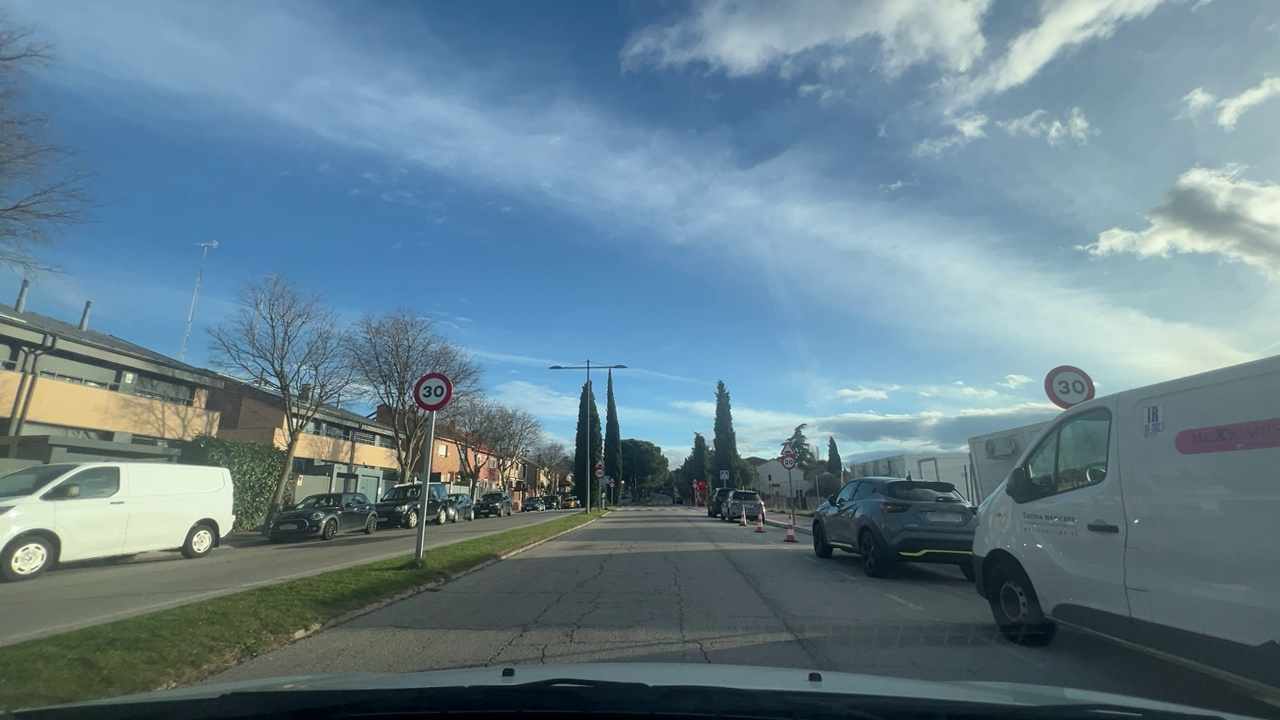
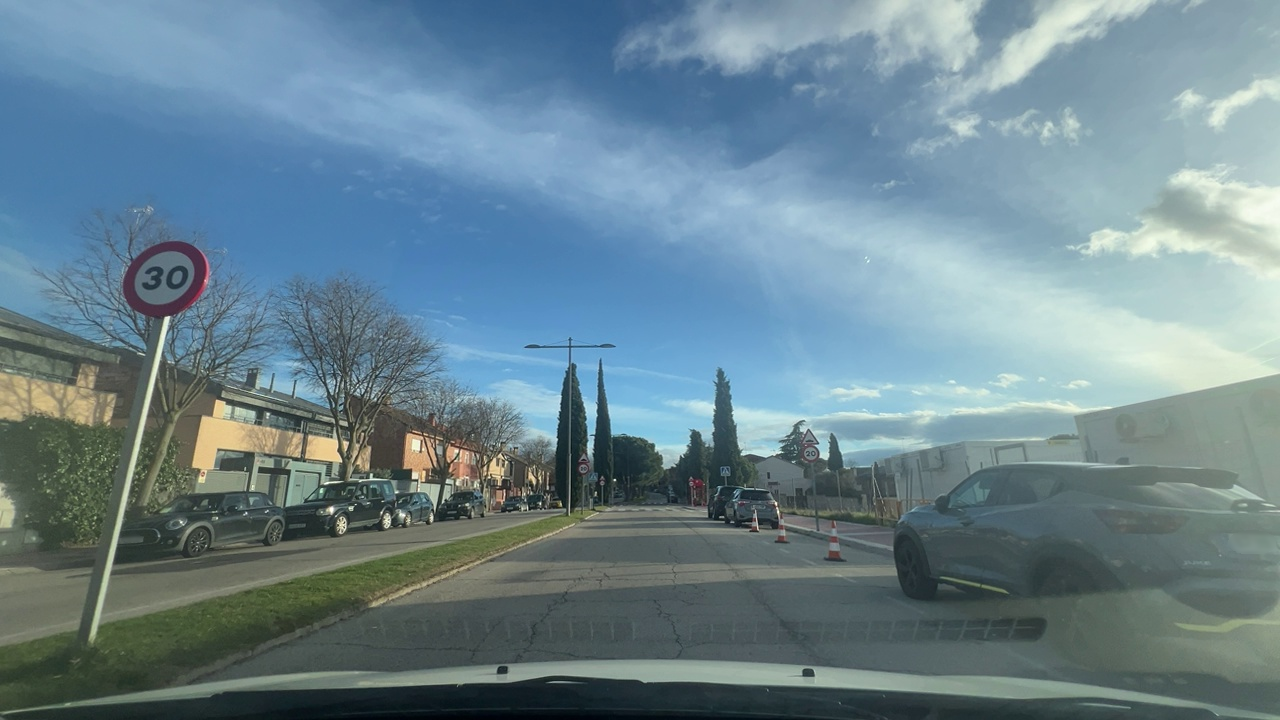
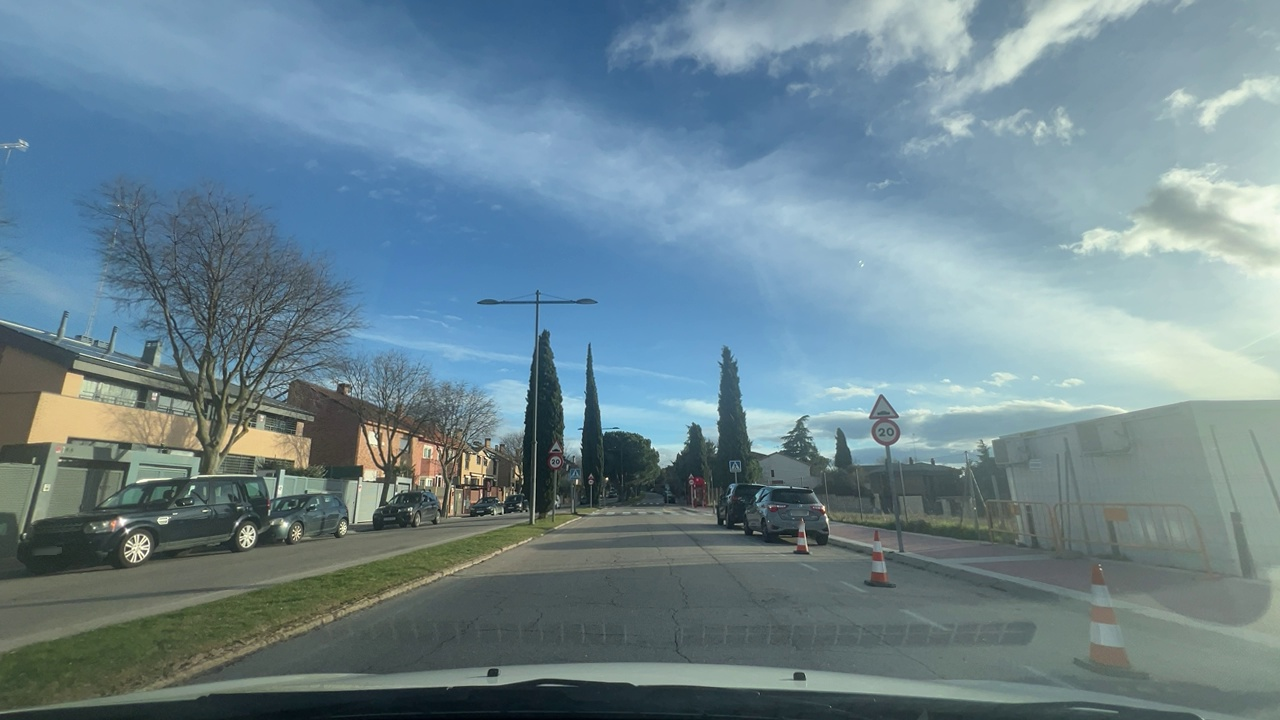
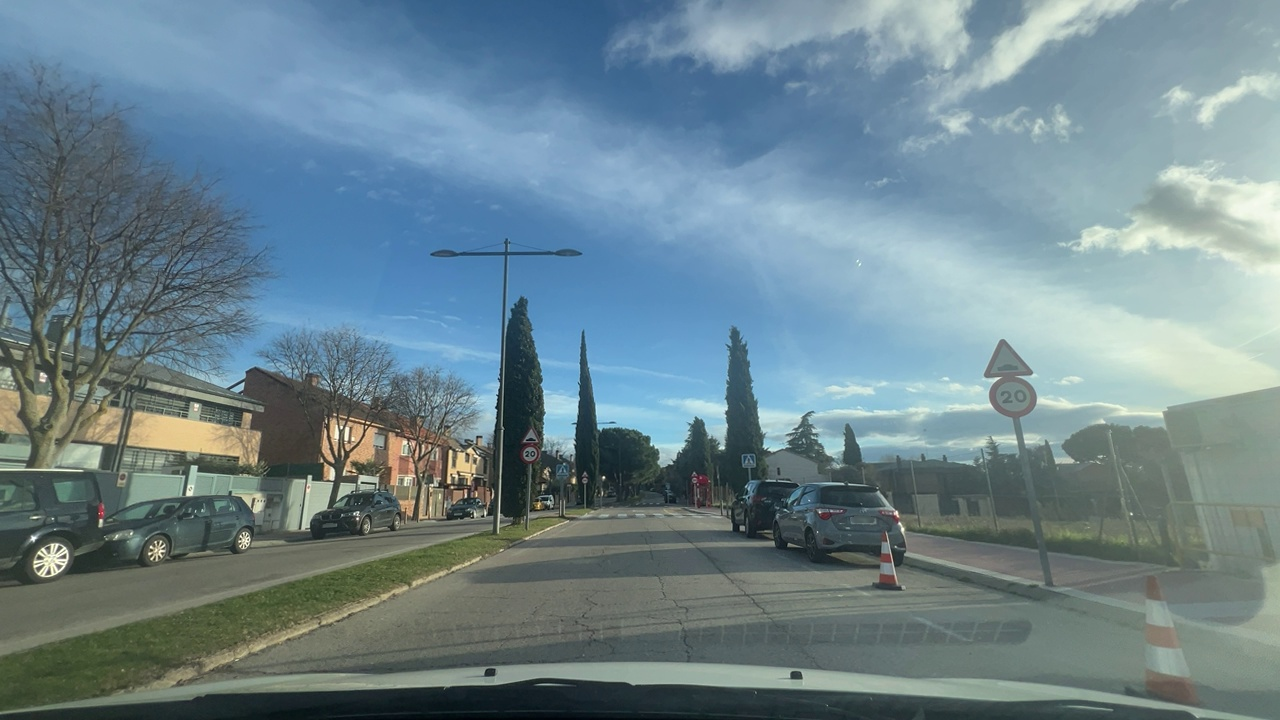
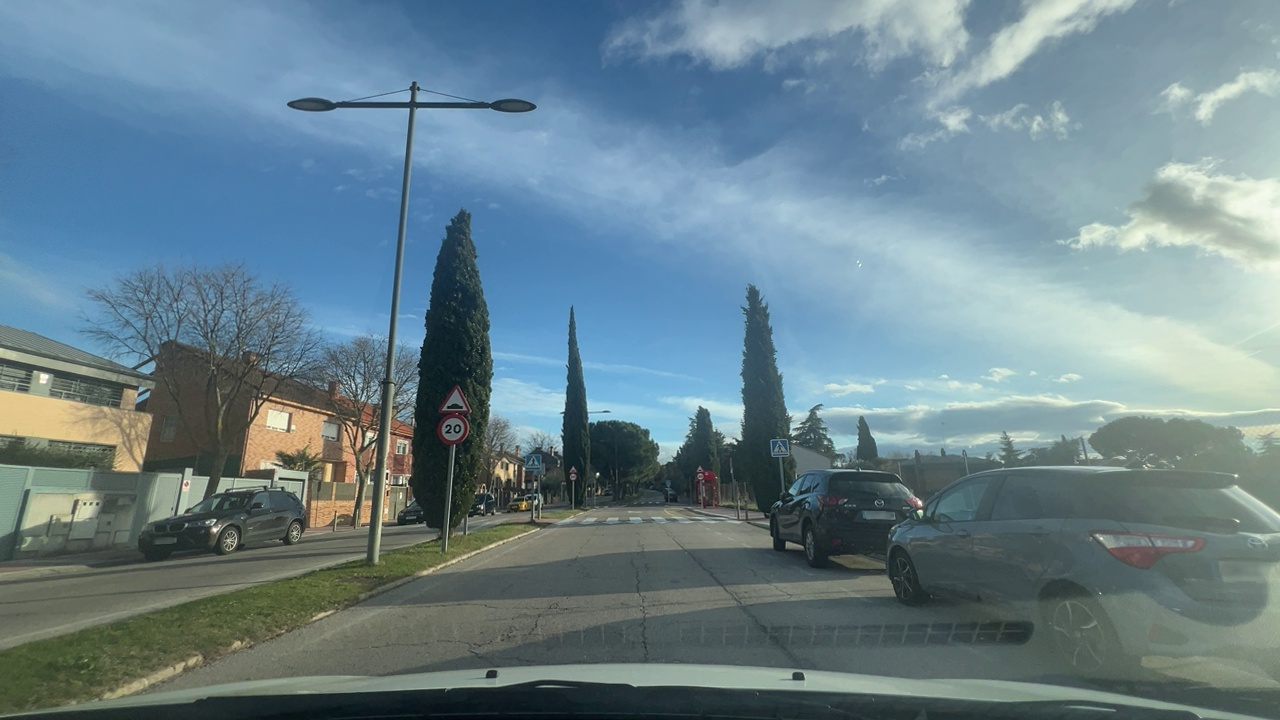
Situation: Speed limit adaptation
Question: Are multiple speed limit signs with different values visible?
Answer: Yes
Reasoning: Two speed limit signs displaying different values appear sequentially.

Situation: Speed limit adaptation
Question: Is there a speed limit sign regulating the ego lane?
Answer: Yes
Reasoning: A speed limit sign is positioned on the roadside facing the ego direction of travel.

Situation: Speed limit adaptation
Question: What speed value is displayed on the visible speed limit sign?
Answer: 20
Reasoning: The visible speed limit sign displays 20 km/h.

Situation: Speed limit adaptation
Question: Is the ego vehicle traveling on a highway?
Answer: No
Reasoning: The ego vehicle is traveling in an urban area

Situation: Speed limit adaptation
Question: Is the ego vehicle entering or exiting a highway?
Answer: No
Reasoning: There are no highway entries or exits visible ahead

Situation: Speed limit adaptation
Question: Are speed bumps, crosswalks, or construction-related obstacles present in the ego lane?
Answer: Yes
Reasoning: There is a speed bump and pedestrian crossing visible ahead